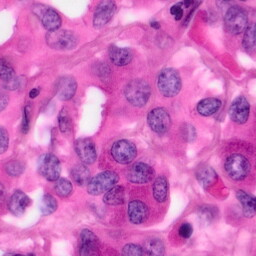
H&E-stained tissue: Pancreatic